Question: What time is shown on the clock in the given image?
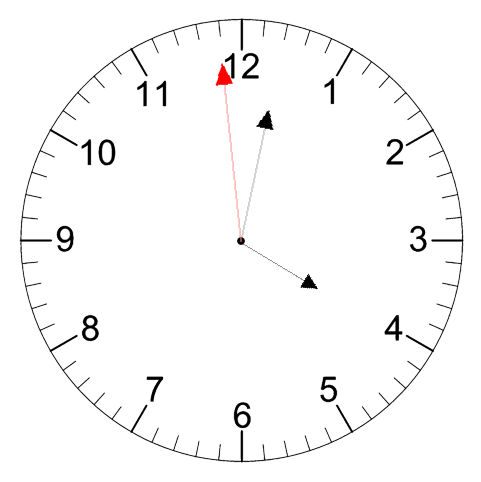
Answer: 04:01:59